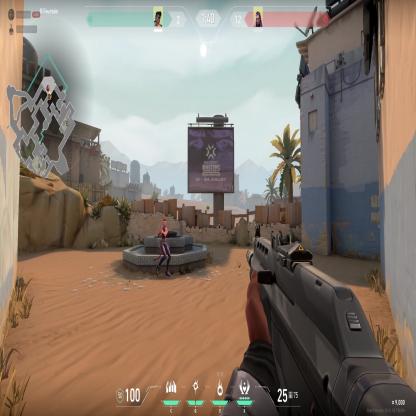
Label: enemy